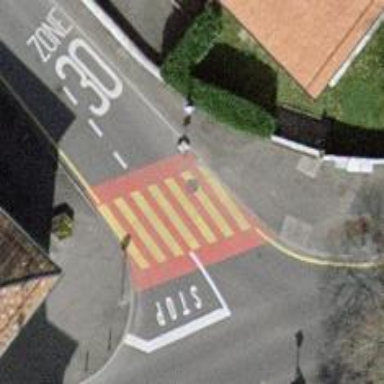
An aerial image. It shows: Marked crossing on the road.